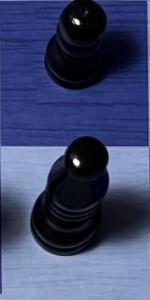
Label: Bishop_Black